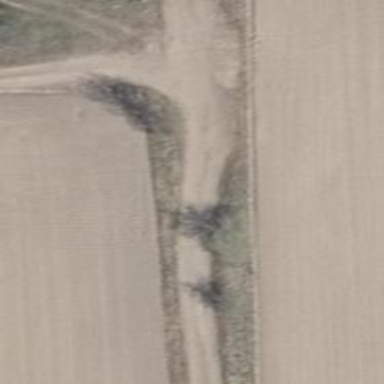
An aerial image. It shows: Sandy track with grade3 tracktype.